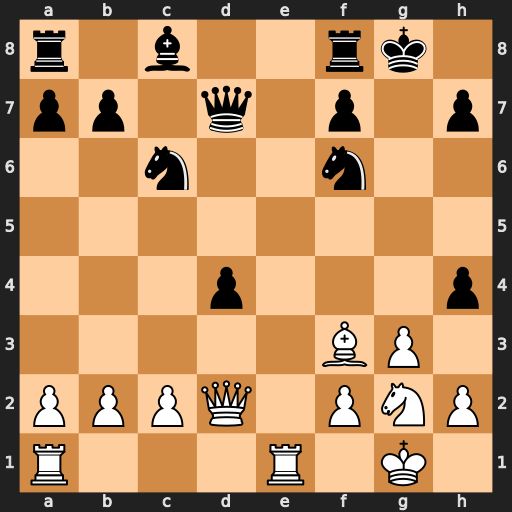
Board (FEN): r1b2rk1/pp1q1p1p/2n2n2/8/3p3p/5BP1/PPPQ1PNP/R3R1K1
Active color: w
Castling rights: -
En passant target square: -
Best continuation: Qg5+ Kh8 Qxf6+